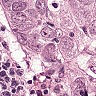
Metastatic tissue present: yes